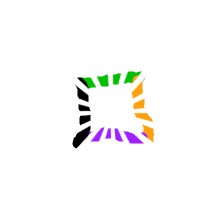
Shape: square